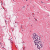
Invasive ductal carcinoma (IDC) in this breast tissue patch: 0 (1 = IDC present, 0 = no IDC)